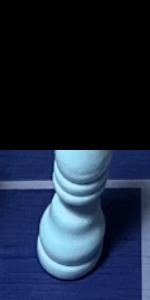
Label: Bishop_White